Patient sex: M
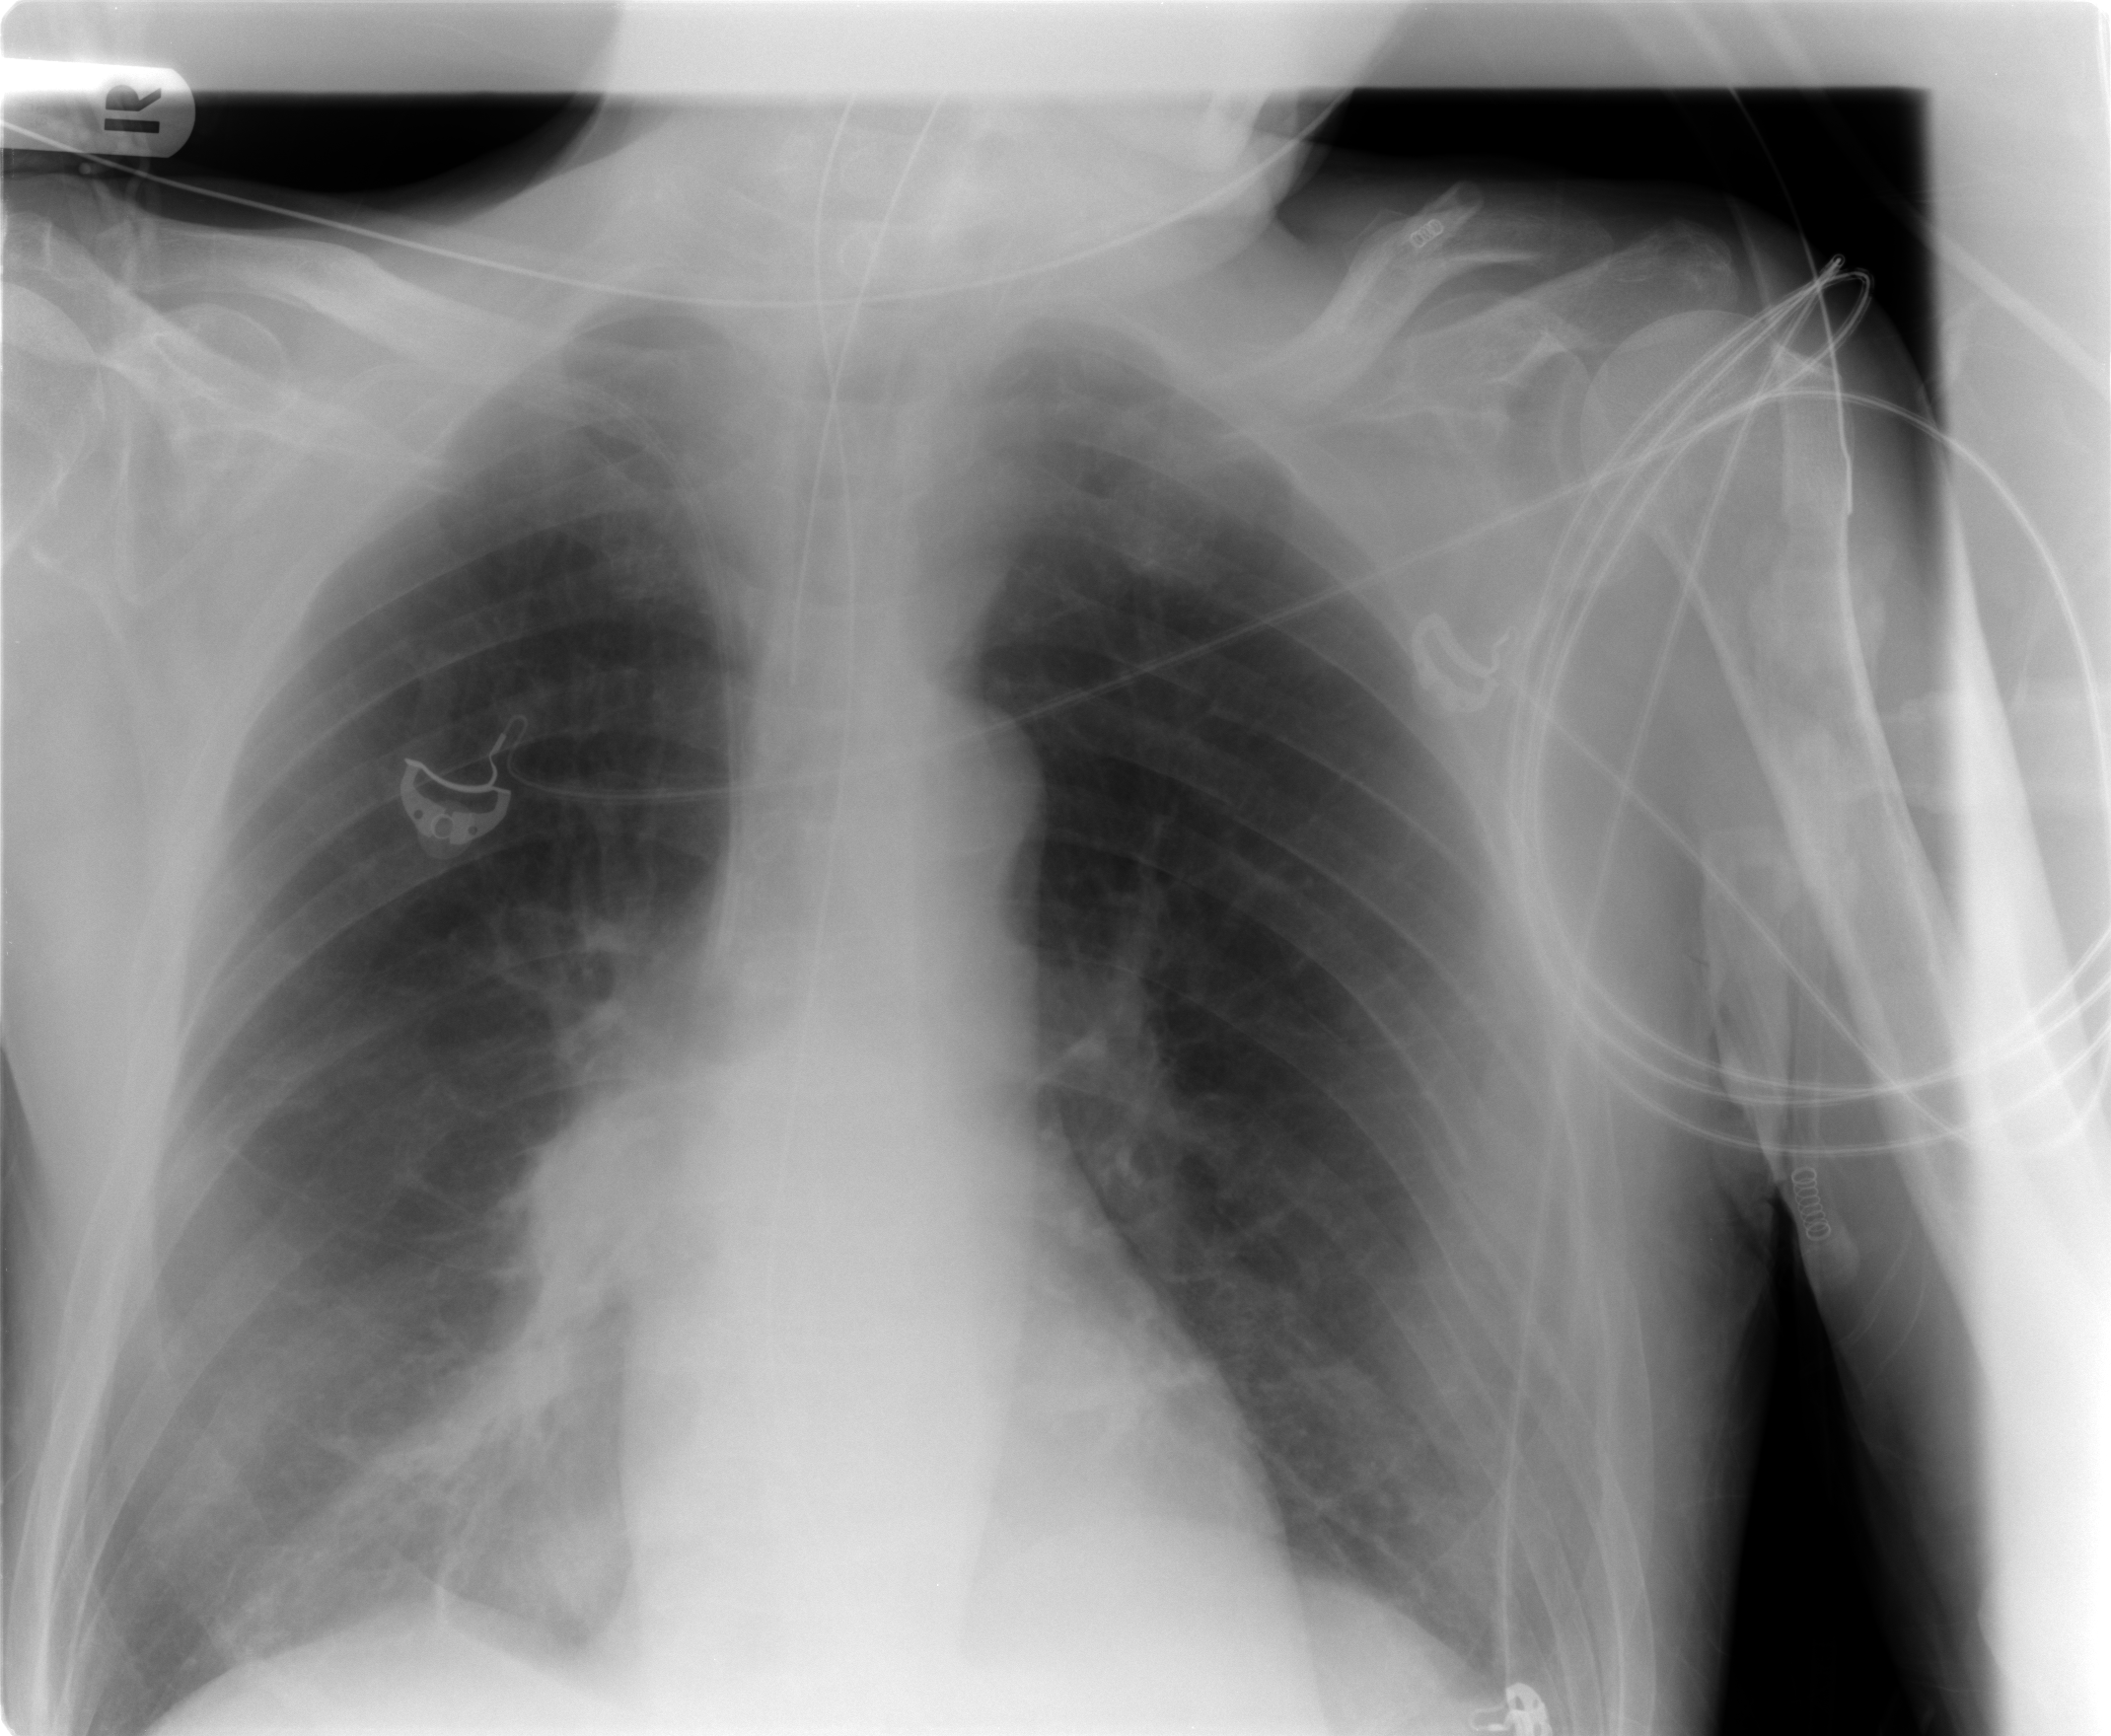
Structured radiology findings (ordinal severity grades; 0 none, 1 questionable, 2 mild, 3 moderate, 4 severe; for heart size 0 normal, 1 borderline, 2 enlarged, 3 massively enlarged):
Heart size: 0
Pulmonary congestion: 0
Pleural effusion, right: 0
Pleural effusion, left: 0
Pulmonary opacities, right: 0
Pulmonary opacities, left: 0
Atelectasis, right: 2
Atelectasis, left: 2